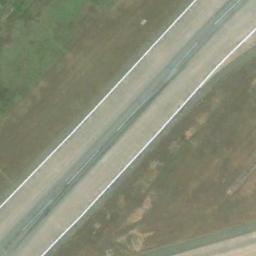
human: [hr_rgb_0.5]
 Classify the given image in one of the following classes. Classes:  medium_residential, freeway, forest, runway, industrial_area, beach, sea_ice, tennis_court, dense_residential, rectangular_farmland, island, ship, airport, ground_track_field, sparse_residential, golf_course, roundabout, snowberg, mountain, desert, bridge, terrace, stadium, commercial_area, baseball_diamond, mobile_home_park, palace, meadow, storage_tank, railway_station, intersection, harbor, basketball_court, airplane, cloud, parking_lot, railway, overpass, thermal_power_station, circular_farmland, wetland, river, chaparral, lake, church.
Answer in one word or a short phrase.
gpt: runway